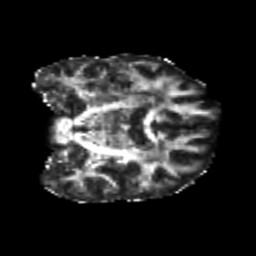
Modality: FA
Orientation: coronal
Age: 22
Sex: male
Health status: healthy
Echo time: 0.074 s